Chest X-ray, PA view. Patient: 63 years old, sex M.
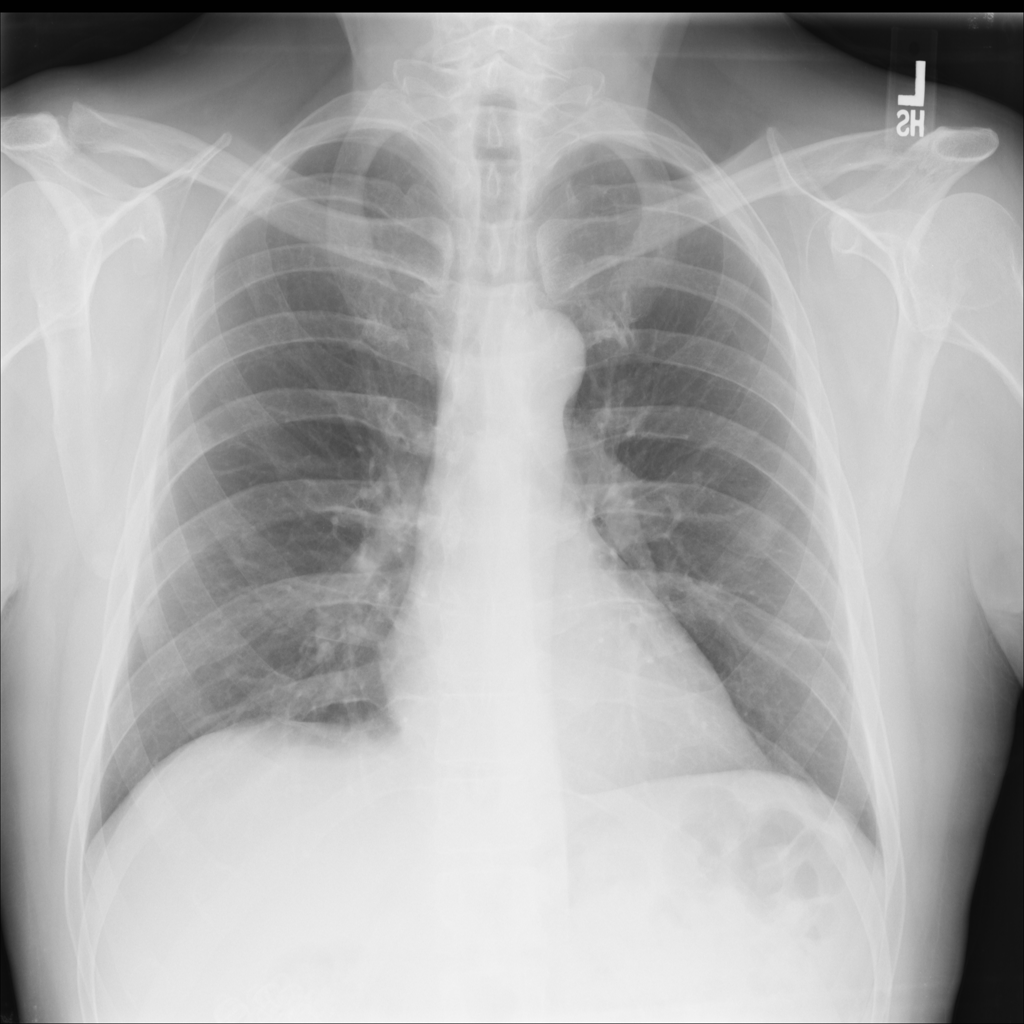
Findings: Atelectasis, Nodule